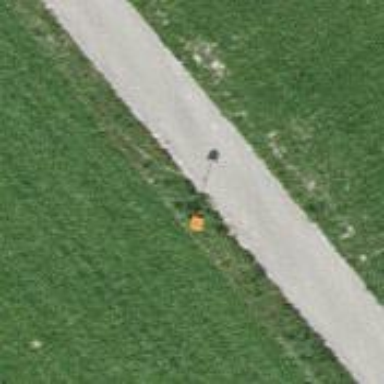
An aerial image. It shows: View of pole with roofed pipeline marker.